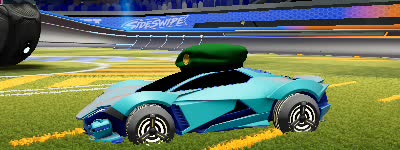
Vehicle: werewolf